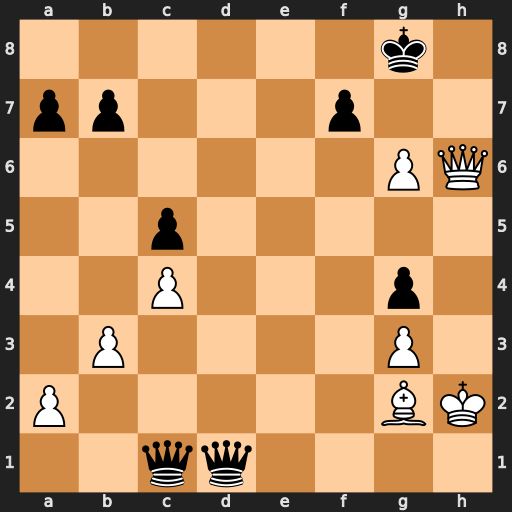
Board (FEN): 6k1/pp3p2/6PQ/2p5/2P3p1/1P4P1/P5BK/2qq4
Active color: w
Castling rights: -
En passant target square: -
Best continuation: Qh7+ Kf8 Qxf7#